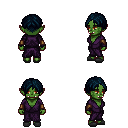
a pixel art fantasy rpg character, female body template, orc, green skin, purple robe, gold greaves, raven parted hairstyle, leather bracers, gray slippers, four views (front, back, left, right), 2x2 character sprite sheet, small pixel art, hard edges, no anti-aliasing